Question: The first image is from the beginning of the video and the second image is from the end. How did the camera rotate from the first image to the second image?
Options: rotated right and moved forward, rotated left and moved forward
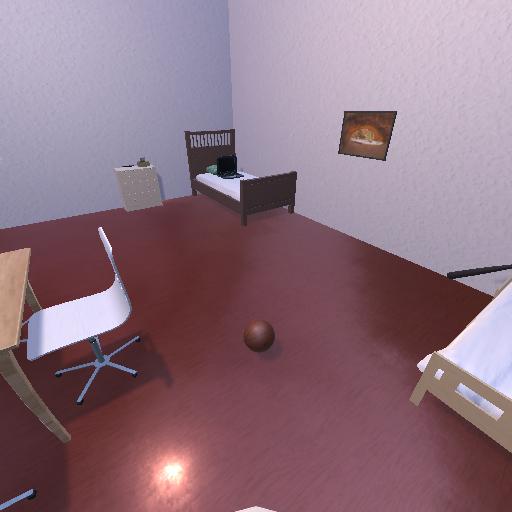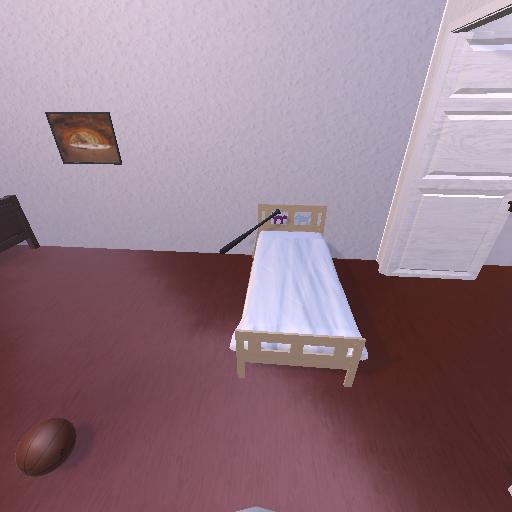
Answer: rotated right and moved forward